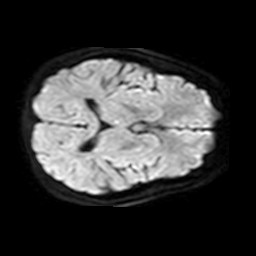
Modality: TRACE
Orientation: axial
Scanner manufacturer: philips
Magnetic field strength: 1.5 T
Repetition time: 2.876 s
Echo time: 0.06152 s